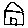
Label: house